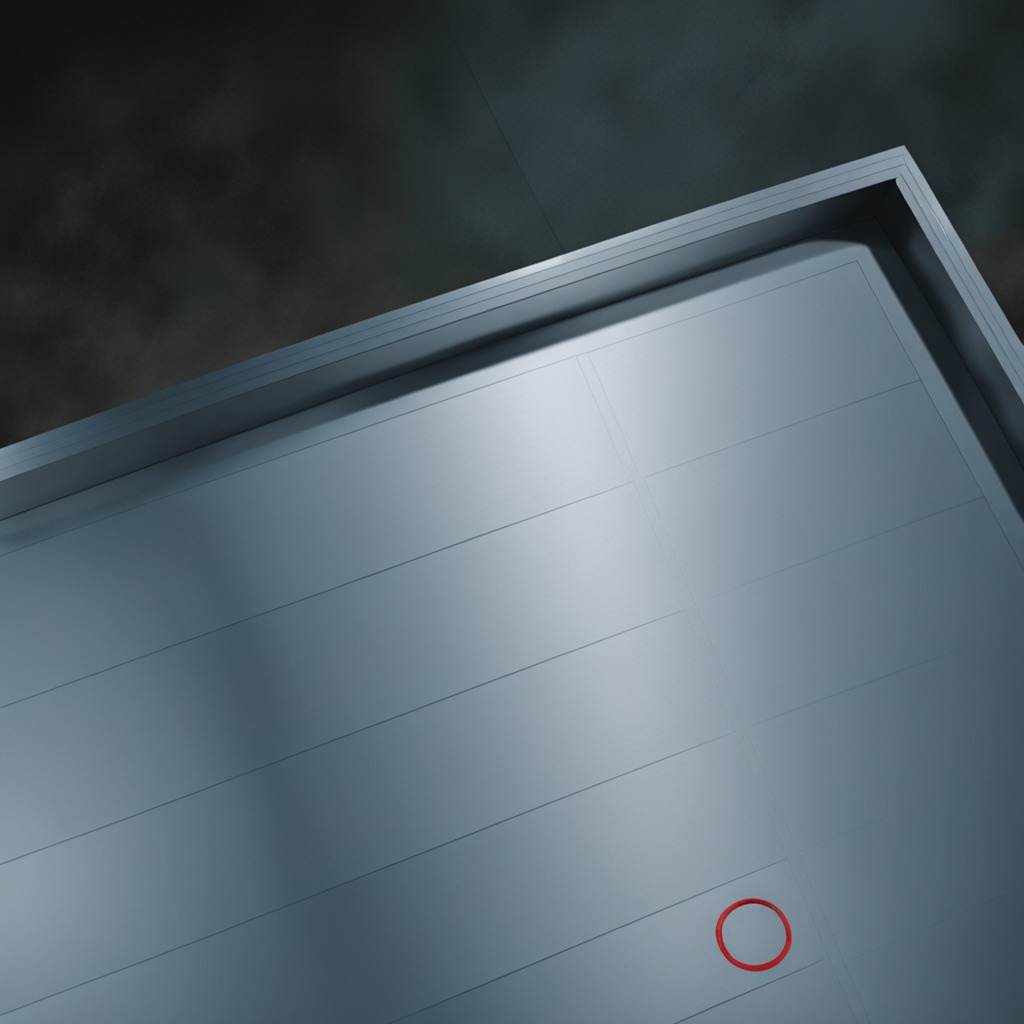
A rubber O-ring is lying on the toolbox surface.